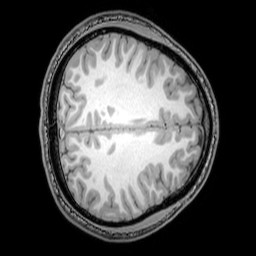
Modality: T1w
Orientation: axial
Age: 21
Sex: male
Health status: healthy
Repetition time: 0.081 s
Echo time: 0.037 s